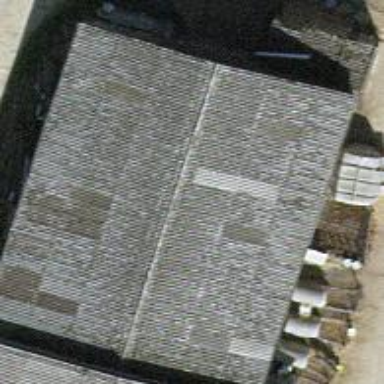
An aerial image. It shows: Farm auxiliary building.